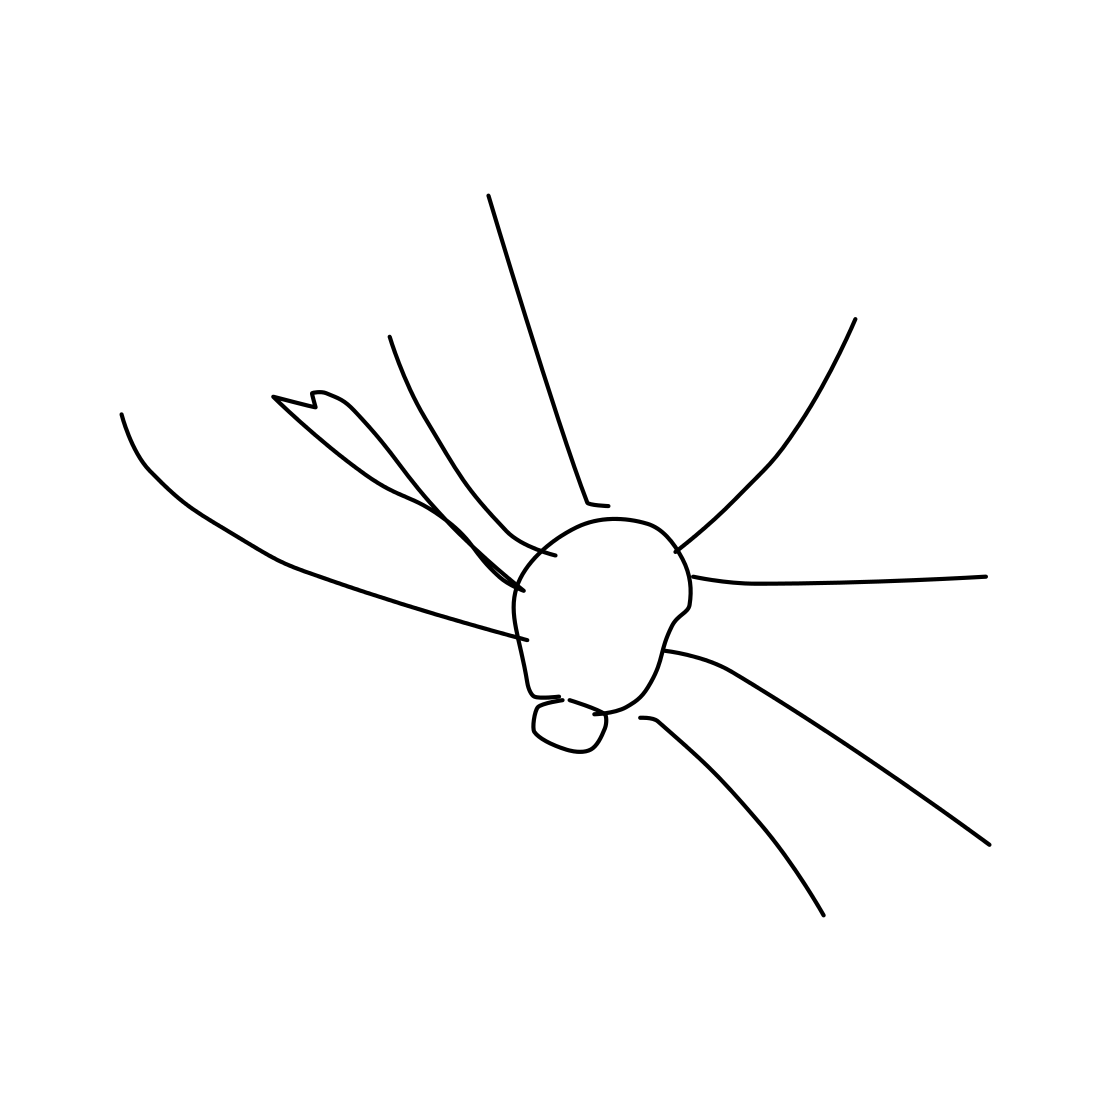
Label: spider